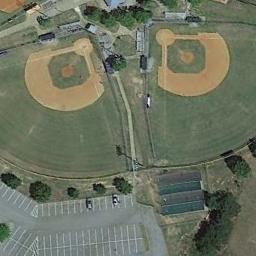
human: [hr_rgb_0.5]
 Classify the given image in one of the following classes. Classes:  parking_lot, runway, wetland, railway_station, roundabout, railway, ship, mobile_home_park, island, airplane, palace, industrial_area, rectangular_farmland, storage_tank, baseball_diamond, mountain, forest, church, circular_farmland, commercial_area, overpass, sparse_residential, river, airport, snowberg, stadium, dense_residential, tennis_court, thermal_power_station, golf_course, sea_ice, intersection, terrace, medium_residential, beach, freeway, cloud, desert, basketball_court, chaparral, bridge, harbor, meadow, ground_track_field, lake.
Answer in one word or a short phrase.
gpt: baseball_diamond